Field crop: maize
Growth stage: 1
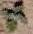
Species: chenopodium